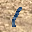
Label: 1